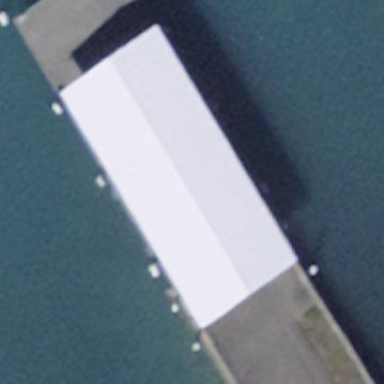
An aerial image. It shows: Pier made of concrete.